Aerial crown-view tile of a tropical tree (Barro Colorado Island, Panama), acquired 20241216:
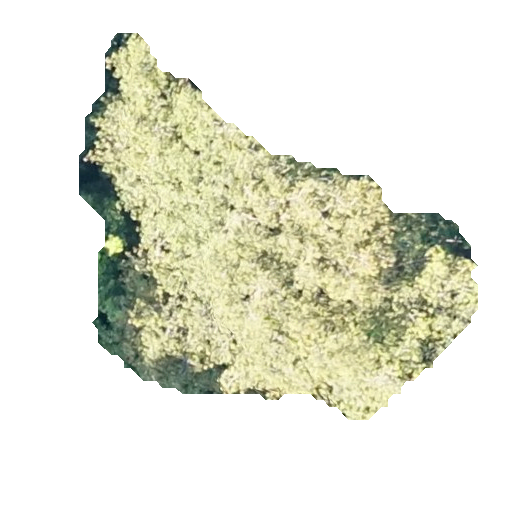
Species: Virola surinamensis
GBIF accepted scientific name: Virola surinamensis
Crown area: 131.89 m²